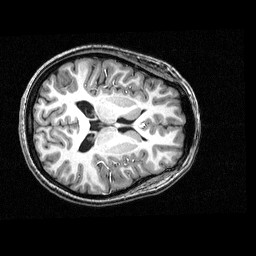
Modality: T1w
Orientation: axial